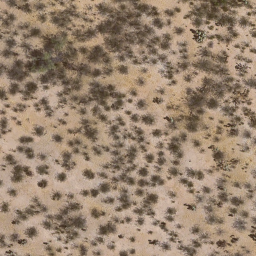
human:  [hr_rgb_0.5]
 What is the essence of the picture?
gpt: chaparral